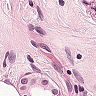
Metastatic tissue present: yes